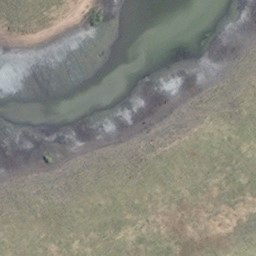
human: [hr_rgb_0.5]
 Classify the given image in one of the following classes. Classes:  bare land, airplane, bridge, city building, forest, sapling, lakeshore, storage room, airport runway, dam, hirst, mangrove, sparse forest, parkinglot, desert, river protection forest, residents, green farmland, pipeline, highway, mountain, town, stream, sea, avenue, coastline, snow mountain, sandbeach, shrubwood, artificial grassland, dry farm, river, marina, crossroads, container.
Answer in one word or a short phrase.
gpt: river